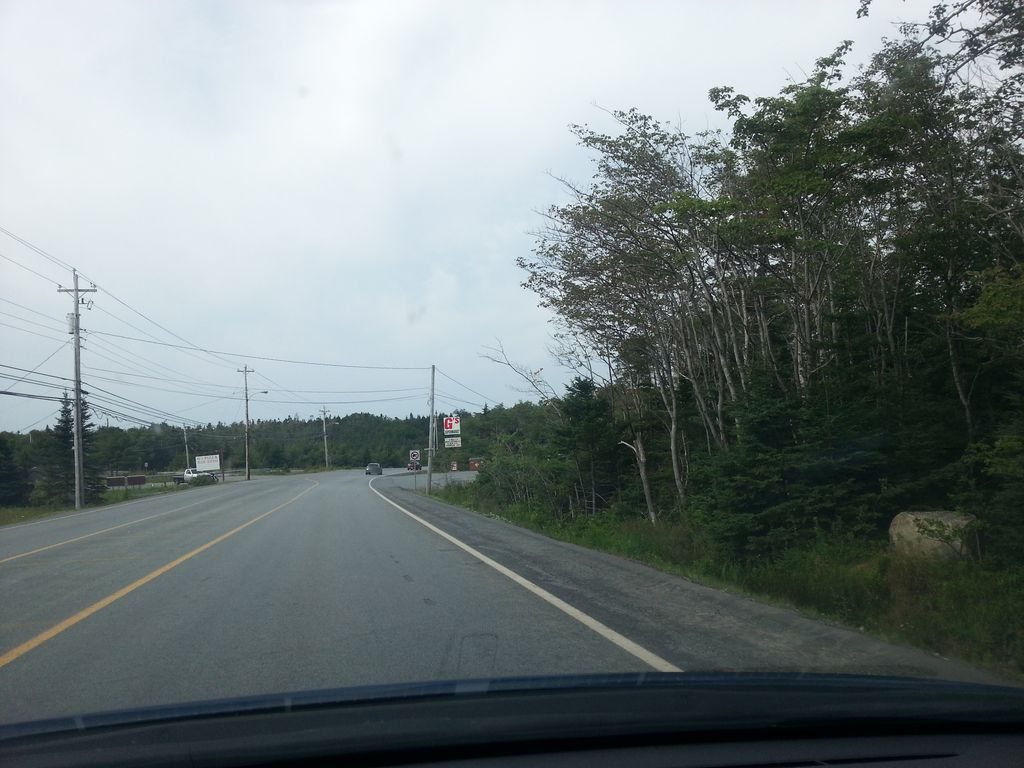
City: halifax